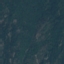
Land use / land cover: Forest